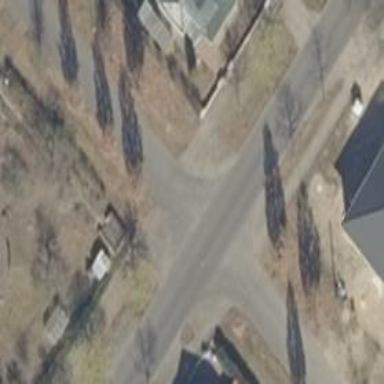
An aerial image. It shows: Unmarked road crossing.